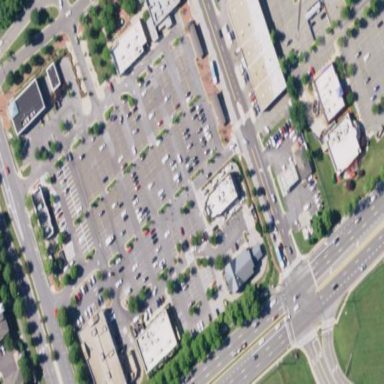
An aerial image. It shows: Parking area with surface parking. It is park and ride location where only yellow lines are allowed.